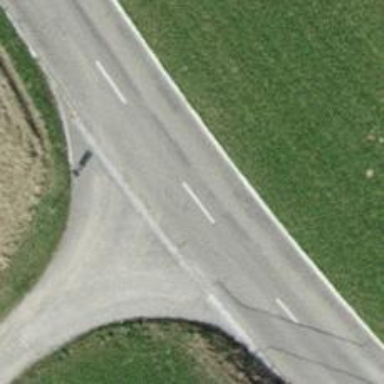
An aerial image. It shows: Unclassified road with asphalt surface.